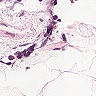
Metastatic tissue present: no